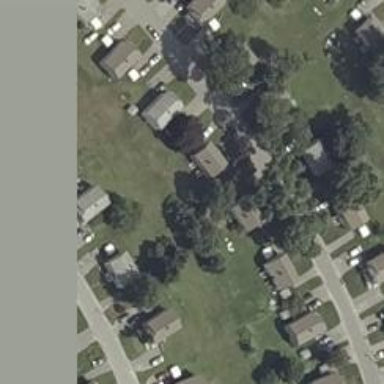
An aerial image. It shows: Neighborhood.